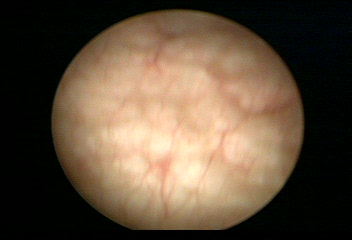
Modality: WLC
Class: Normal mucosa
Bladder cancer association: No